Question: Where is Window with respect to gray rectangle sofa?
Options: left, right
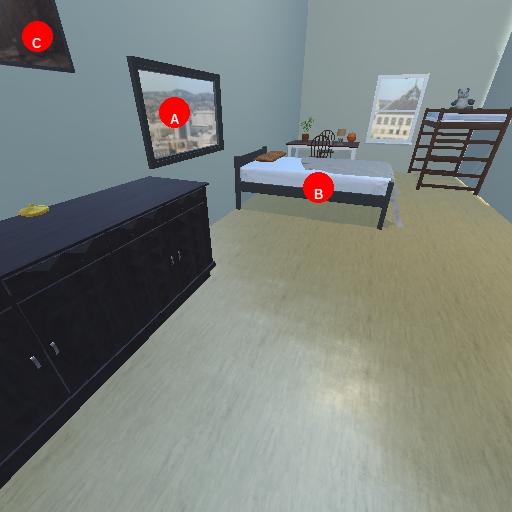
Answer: left